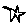
Label: star